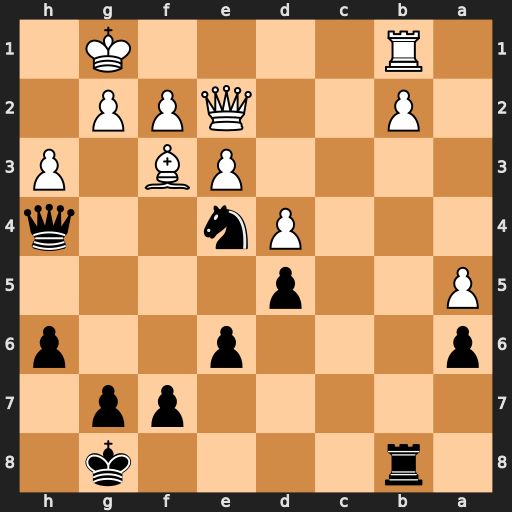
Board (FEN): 1r4k1/5pp1/p3p2p/P2p4/3Pn2q/4PB1P/1P2QPP1/1R4K1
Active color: b
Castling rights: -
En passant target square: -
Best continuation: Nc3 Qd3 Nxb1